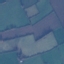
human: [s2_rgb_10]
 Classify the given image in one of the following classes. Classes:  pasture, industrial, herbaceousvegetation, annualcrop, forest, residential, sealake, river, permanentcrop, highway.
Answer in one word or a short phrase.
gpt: Pasture